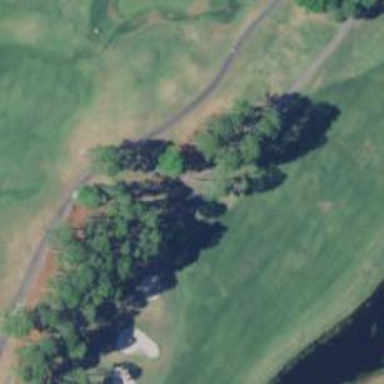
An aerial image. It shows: Golf cartpath that is also road path.